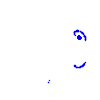
Particle: pion